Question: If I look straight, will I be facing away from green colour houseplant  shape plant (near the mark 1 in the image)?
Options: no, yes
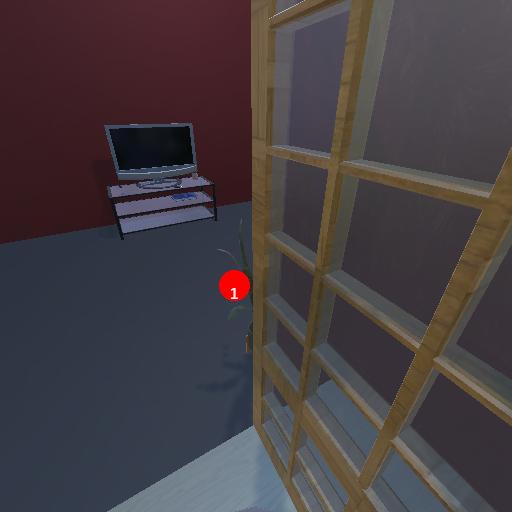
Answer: no